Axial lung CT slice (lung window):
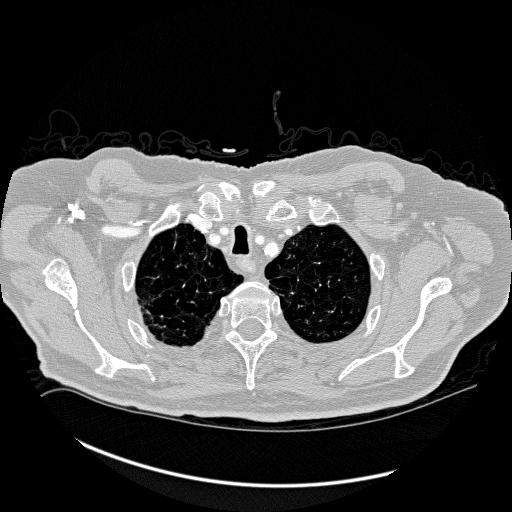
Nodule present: no